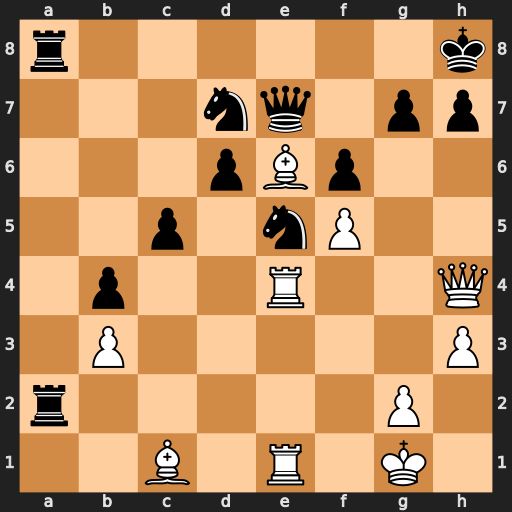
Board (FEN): r6k/3nq1pp/3pBp2/2p1nP2/1p2R2Q/1P5P/r5P1/2B1R1K1
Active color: w
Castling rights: -
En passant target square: -
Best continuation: Qxh7+ Kxh7 Rh4#